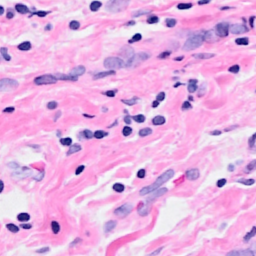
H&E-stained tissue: Breast